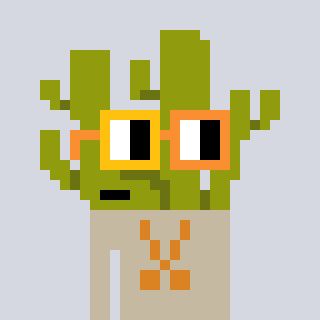
a pixel art character with square yellow and orange glasses, a cactus-shaped head and a bege-colored body on a cool background